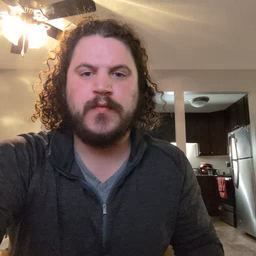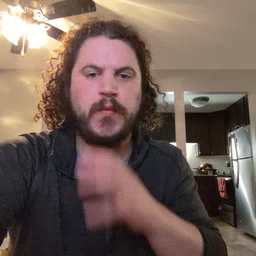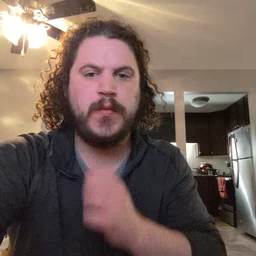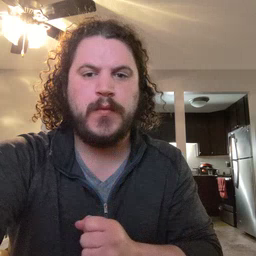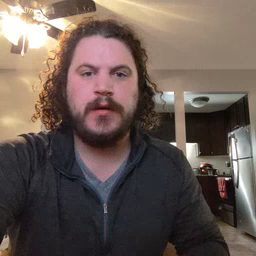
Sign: old